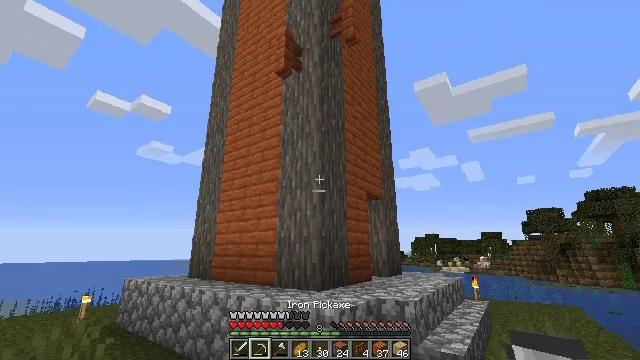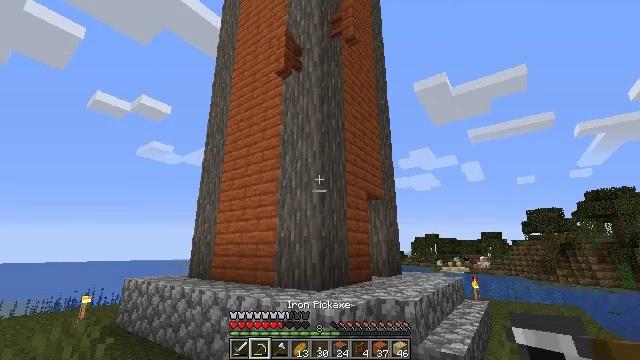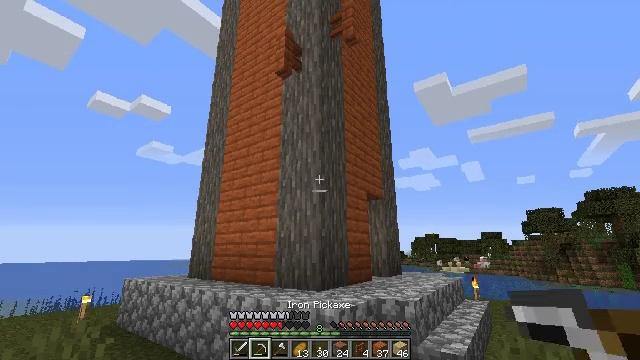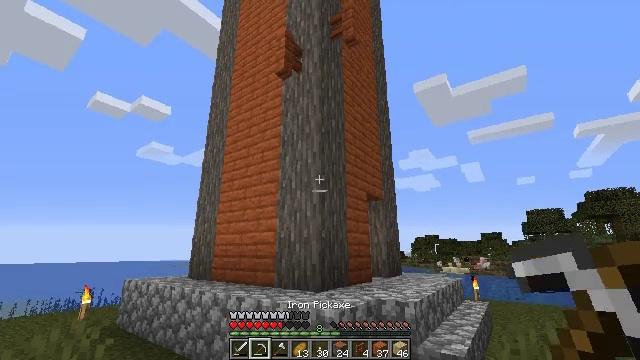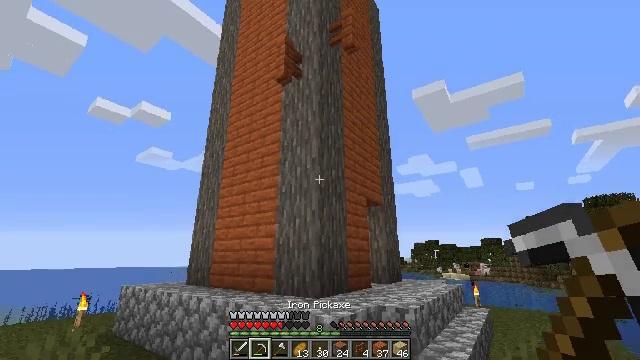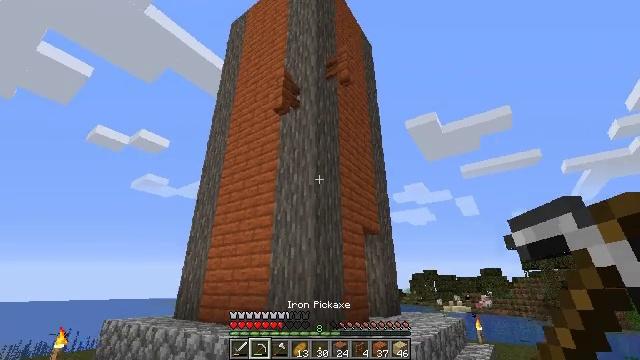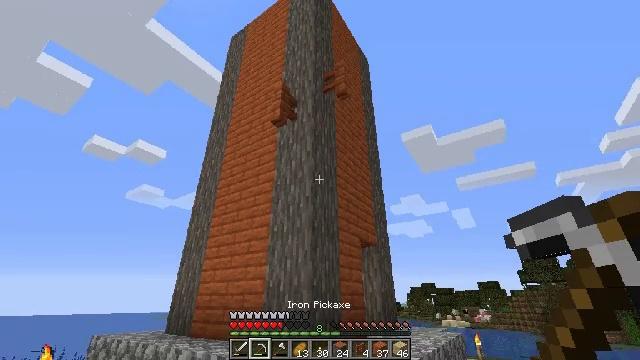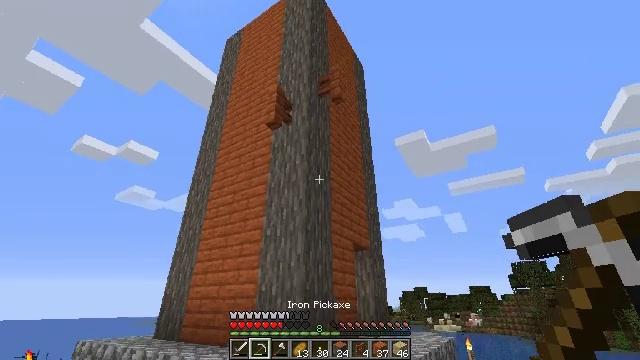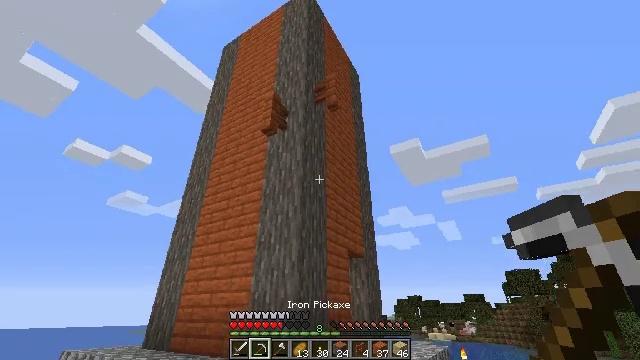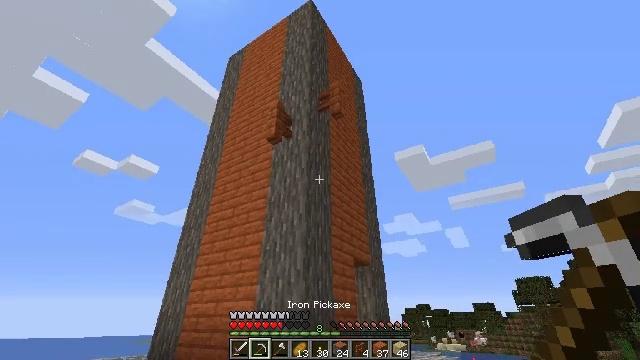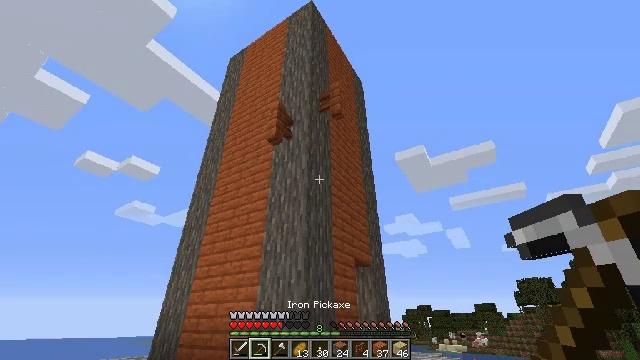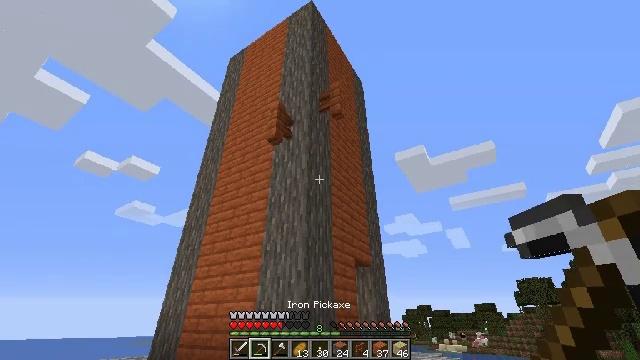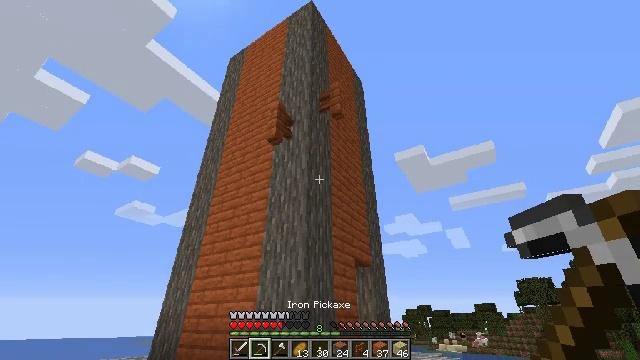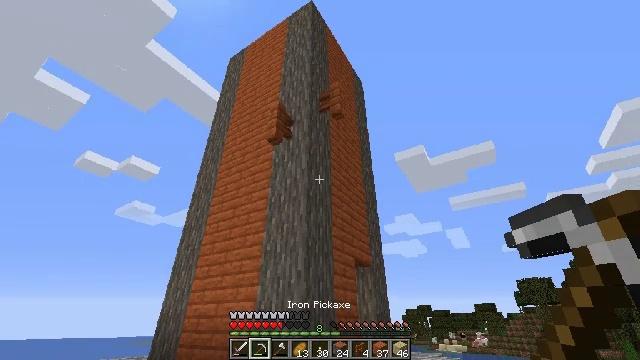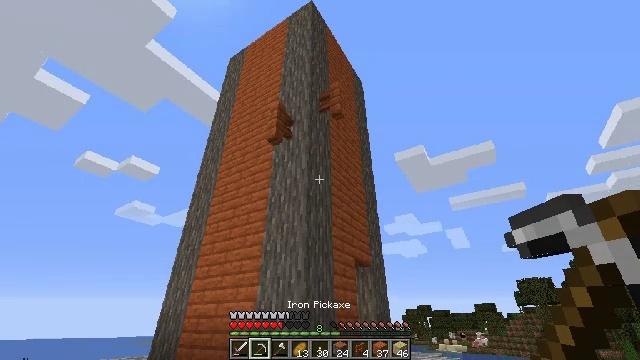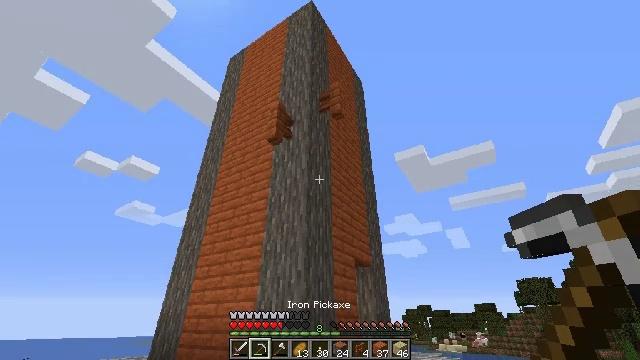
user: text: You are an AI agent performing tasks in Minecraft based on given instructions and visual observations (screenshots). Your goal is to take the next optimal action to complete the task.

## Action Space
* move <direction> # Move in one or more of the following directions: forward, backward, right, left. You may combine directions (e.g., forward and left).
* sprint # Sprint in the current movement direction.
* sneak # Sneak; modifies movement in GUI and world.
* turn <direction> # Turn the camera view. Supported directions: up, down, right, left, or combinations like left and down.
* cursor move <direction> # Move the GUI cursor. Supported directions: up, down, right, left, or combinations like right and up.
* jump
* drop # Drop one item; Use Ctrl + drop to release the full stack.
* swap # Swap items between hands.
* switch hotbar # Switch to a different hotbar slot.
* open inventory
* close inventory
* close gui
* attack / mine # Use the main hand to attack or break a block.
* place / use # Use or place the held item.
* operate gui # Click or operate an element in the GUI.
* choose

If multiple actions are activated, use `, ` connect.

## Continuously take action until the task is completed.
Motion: motion action
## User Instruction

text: Gather the acacia fence.
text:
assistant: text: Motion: no_op
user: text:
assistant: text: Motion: no_op
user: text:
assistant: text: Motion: no_op
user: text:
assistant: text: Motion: turn up
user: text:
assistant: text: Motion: turn up
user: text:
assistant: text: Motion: turn up
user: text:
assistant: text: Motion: turn right
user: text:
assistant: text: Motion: turn right and up
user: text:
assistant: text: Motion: turn left and up
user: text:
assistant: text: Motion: no_op
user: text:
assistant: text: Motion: no_op
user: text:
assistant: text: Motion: no_op
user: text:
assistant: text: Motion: no_op
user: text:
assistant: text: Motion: no_op
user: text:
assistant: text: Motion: no_op
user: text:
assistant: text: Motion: no_op
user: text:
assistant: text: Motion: no_op
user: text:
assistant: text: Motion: no_op
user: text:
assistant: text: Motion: no_op
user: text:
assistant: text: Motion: no_op
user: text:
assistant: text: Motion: no_op
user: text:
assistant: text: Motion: no_op
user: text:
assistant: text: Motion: no_op
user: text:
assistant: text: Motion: no_op
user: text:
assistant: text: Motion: no_op
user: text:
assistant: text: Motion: no_op
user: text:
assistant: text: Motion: no_op
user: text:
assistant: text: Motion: move forward
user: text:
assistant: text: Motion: move forward
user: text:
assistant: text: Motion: move forward